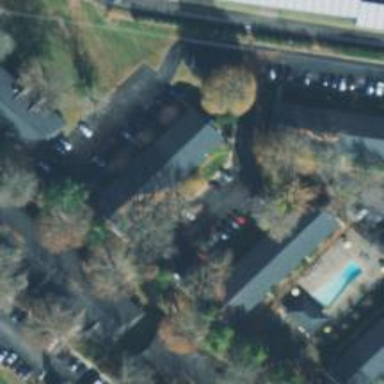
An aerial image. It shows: View of apartment building.